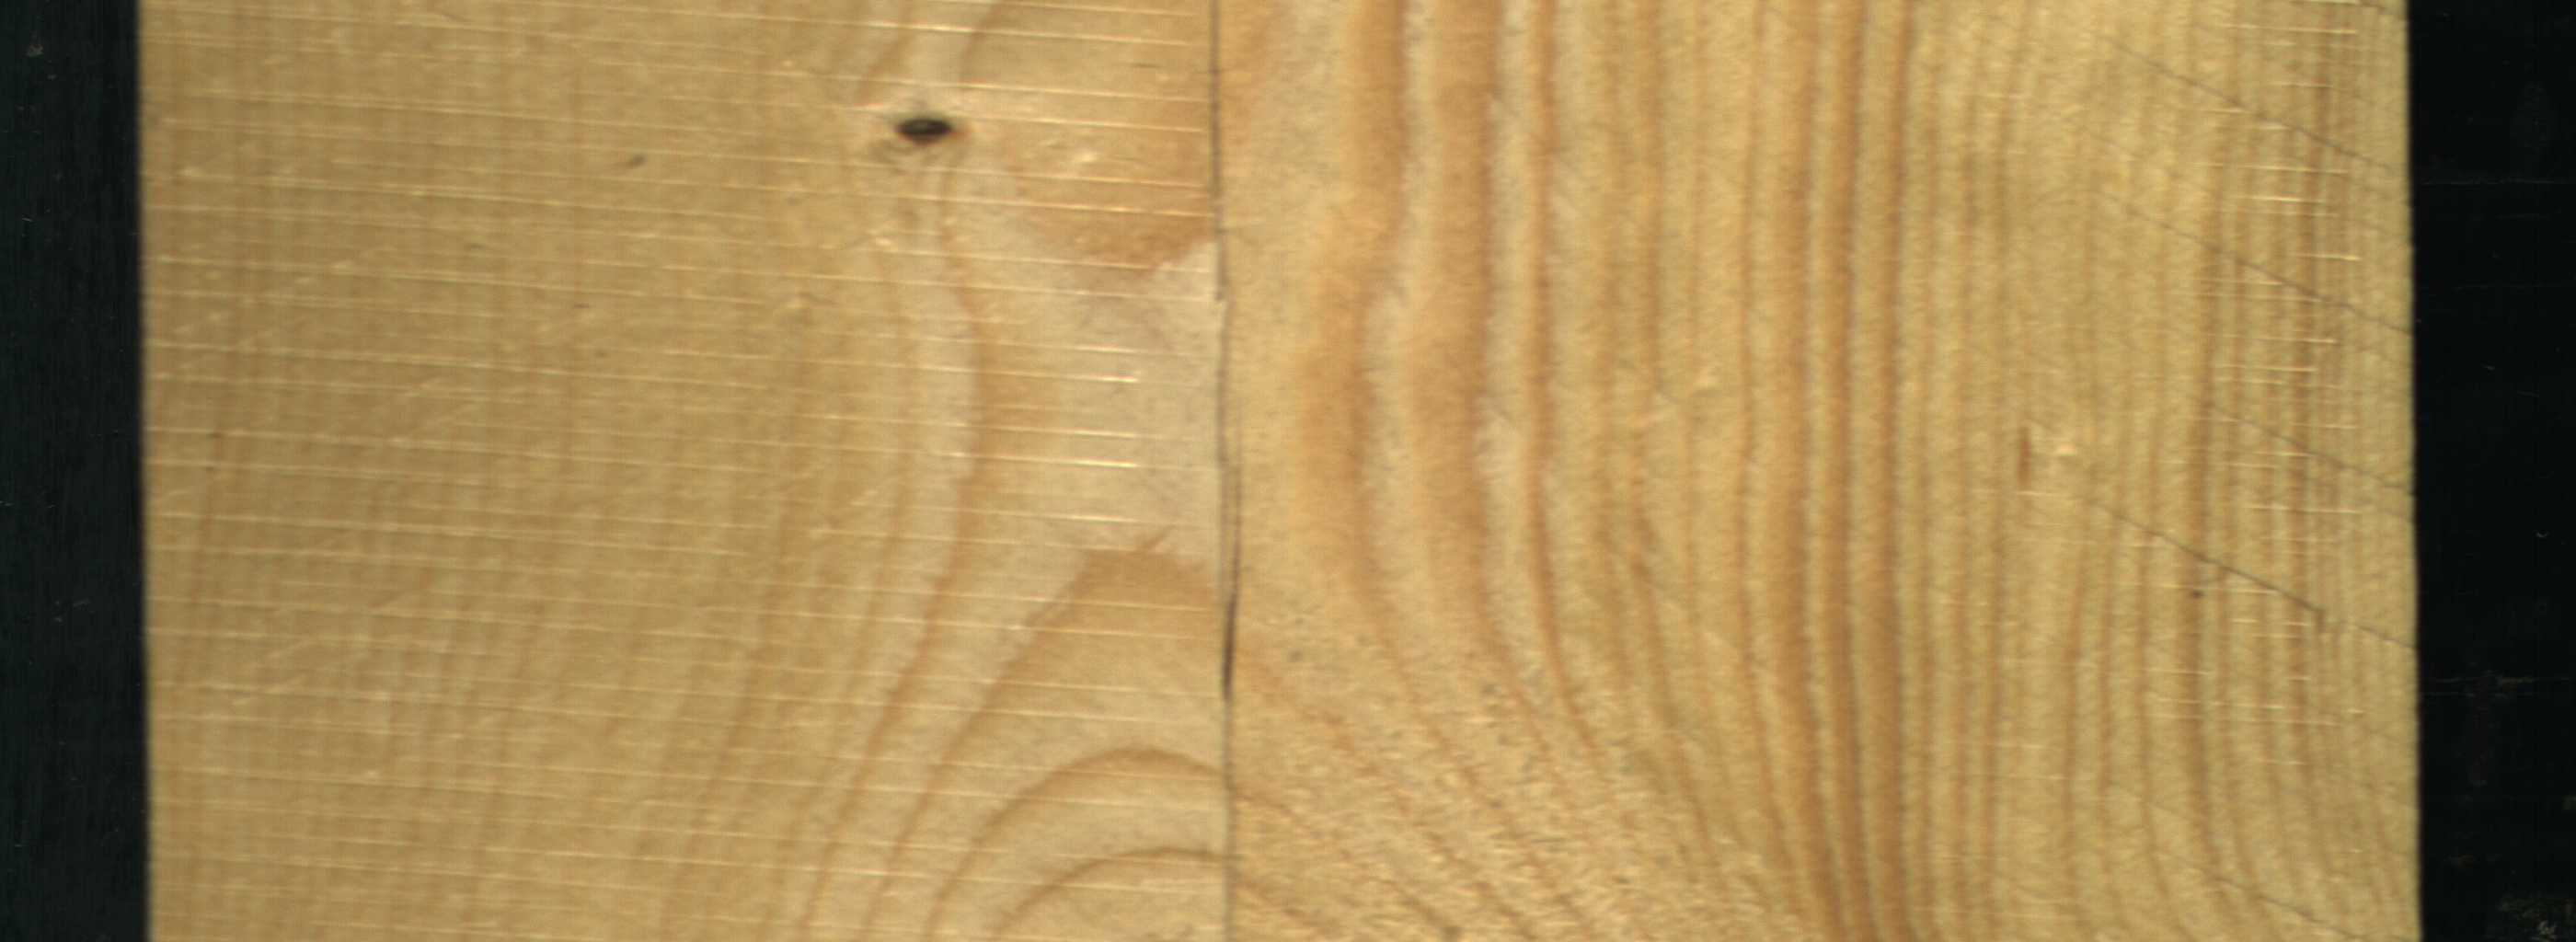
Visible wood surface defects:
Dead_Knot